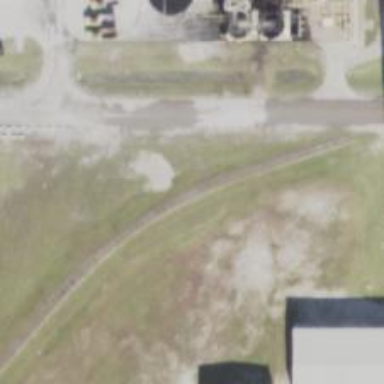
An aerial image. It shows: Rail spur service.